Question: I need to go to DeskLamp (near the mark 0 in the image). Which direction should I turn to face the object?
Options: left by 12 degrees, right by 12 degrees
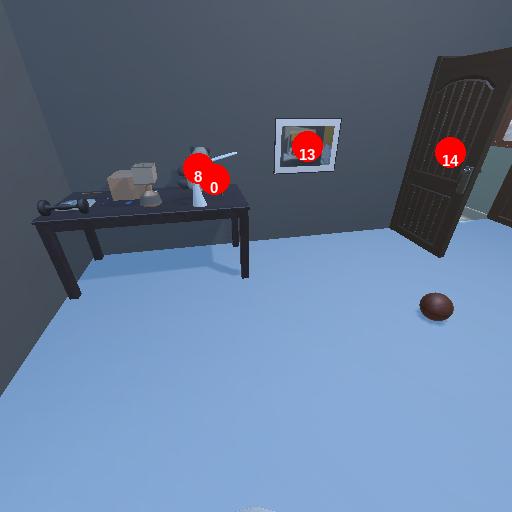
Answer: left by 12 degrees